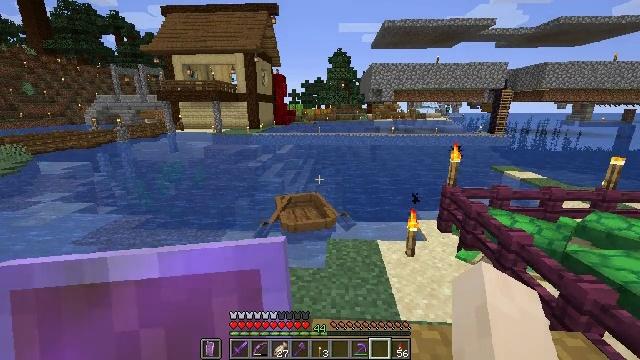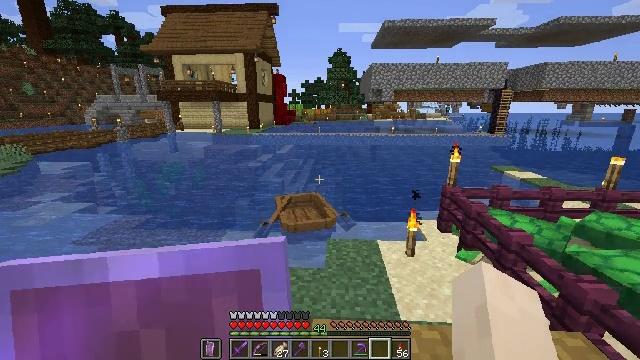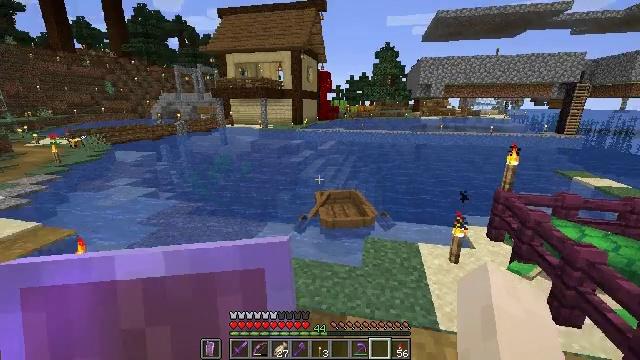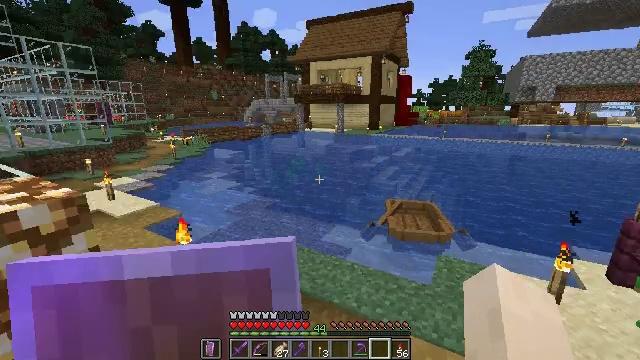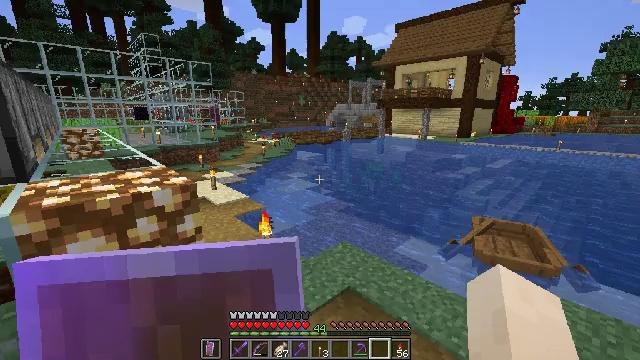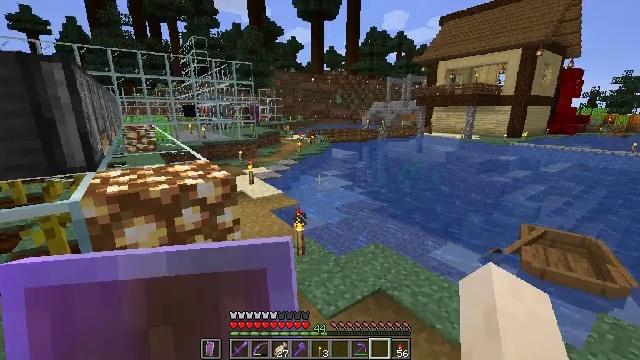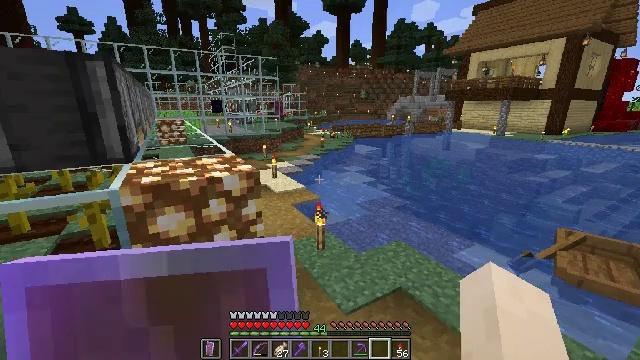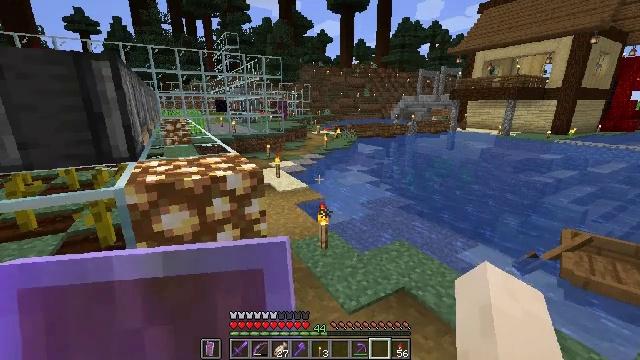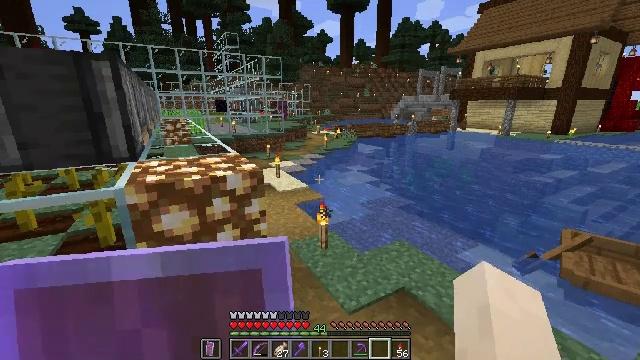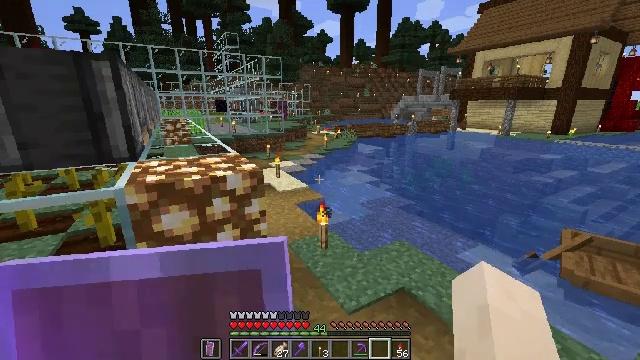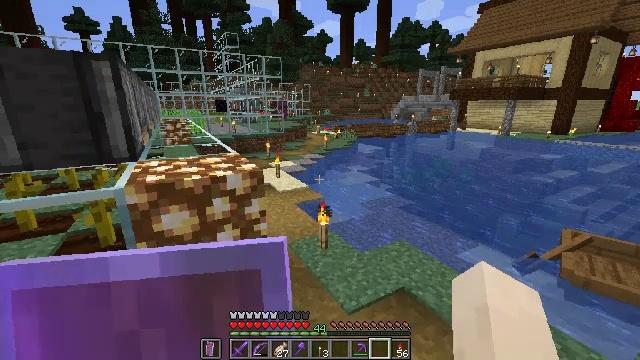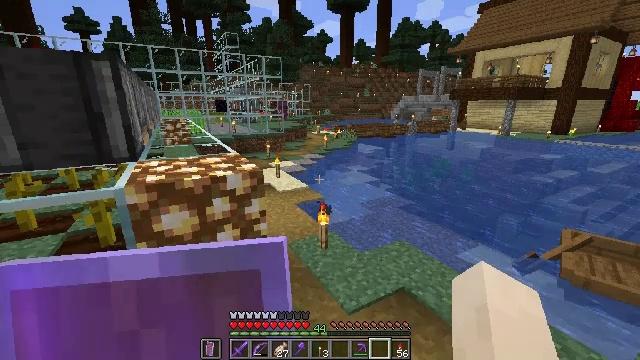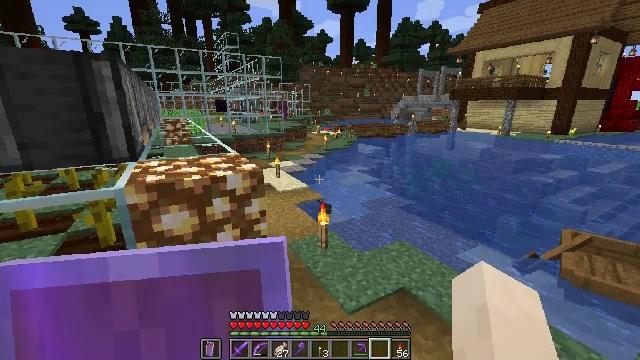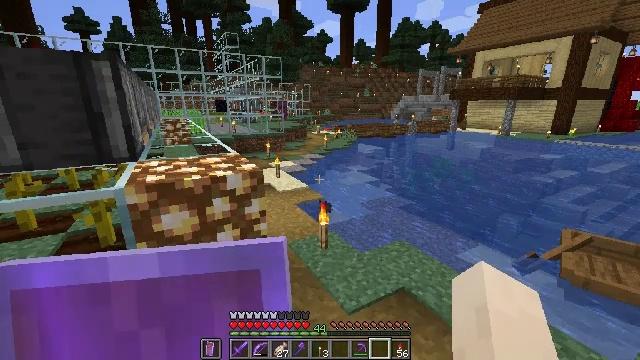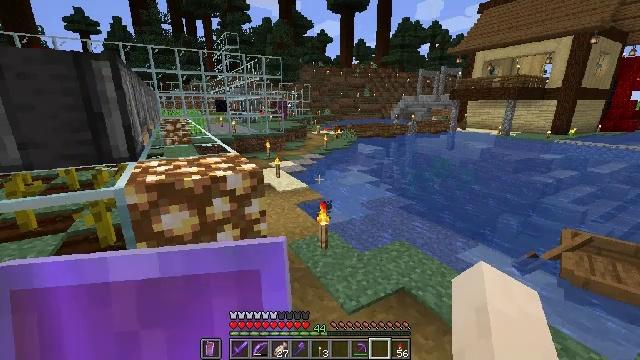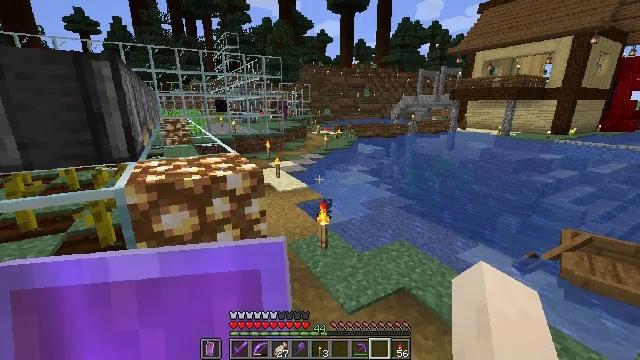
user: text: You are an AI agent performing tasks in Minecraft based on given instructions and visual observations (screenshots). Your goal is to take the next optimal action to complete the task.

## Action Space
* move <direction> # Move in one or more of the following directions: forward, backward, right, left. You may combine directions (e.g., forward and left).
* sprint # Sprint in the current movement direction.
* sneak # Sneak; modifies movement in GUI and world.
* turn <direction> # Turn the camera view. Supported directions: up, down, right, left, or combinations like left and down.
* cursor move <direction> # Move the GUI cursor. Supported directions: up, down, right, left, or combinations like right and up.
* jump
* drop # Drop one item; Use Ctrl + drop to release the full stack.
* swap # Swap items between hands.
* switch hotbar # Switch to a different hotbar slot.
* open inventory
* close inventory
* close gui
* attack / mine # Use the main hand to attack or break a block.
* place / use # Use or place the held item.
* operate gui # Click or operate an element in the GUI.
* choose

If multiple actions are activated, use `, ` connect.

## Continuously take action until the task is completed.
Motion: motion action
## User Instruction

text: Gather bone block for bone meal.
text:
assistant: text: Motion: no_op
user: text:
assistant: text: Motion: turn left
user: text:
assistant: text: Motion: turn left and up
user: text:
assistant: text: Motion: turn left and up
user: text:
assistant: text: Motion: turn left
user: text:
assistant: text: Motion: turn left and down
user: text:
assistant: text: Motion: no_op
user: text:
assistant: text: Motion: no_op
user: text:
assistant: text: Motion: no_op
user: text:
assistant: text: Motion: no_op
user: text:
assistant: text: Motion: no_op
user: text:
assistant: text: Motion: no_op
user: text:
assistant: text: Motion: no_op
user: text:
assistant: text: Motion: no_op
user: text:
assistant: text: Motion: no_op
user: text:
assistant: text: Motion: no_op
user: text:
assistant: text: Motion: no_op
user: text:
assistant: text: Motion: no_op
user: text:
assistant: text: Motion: no_op
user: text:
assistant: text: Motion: no_op
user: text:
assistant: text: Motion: no_op
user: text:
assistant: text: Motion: no_op
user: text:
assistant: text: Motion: no_op
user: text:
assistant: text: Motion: no_op
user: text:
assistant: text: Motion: no_op
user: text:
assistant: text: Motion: no_op
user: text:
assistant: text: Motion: no_op
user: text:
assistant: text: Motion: move right
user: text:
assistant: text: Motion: move forward and move right
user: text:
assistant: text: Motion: move forward and move right